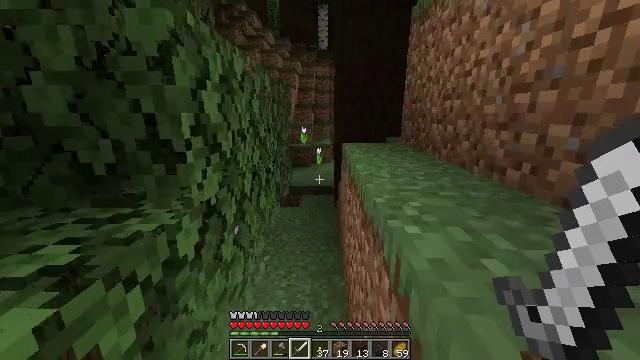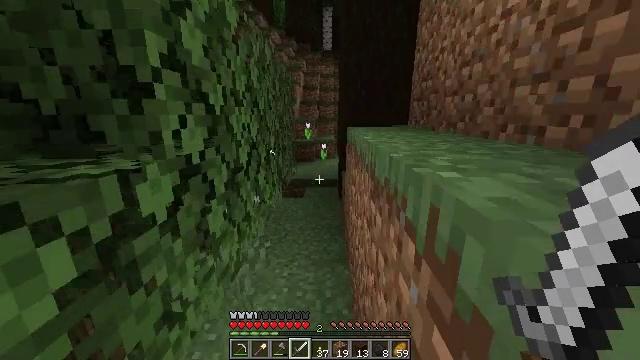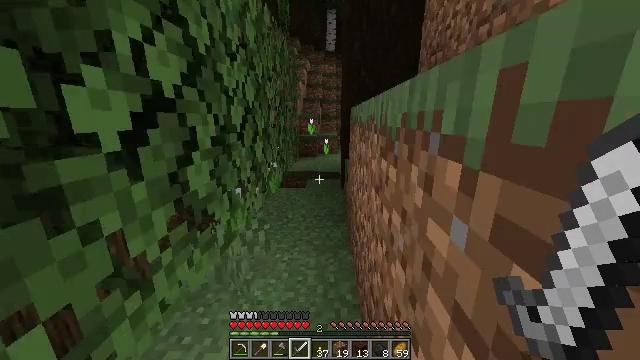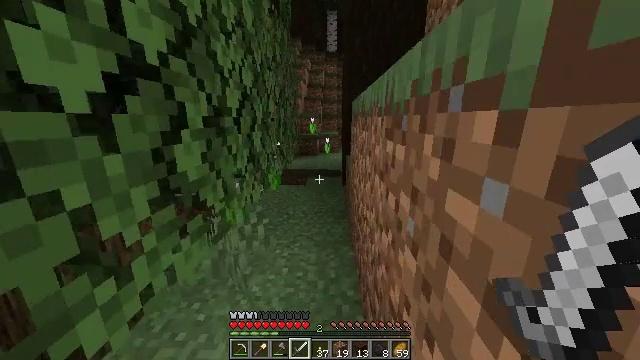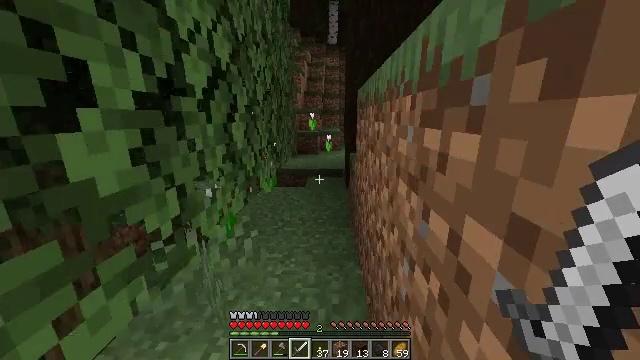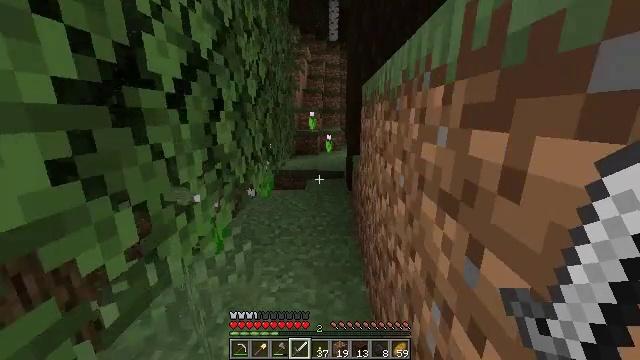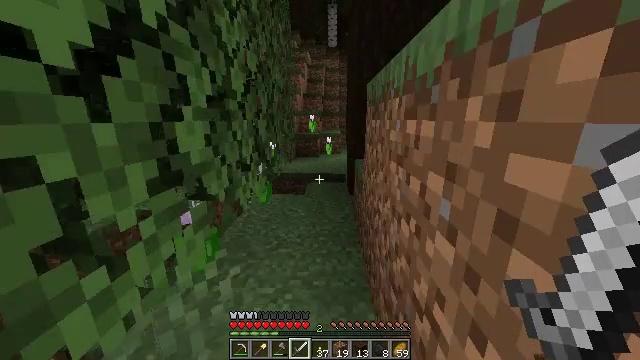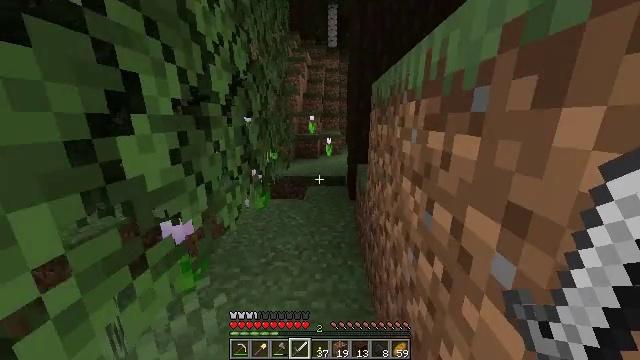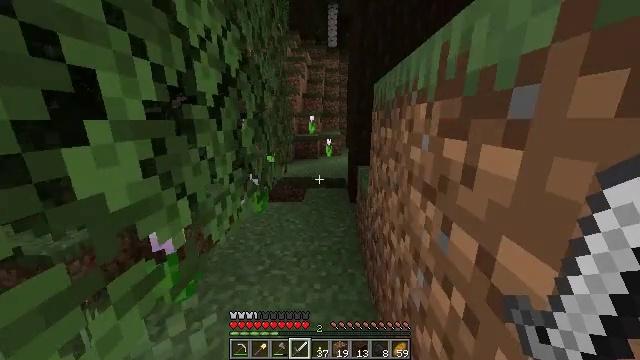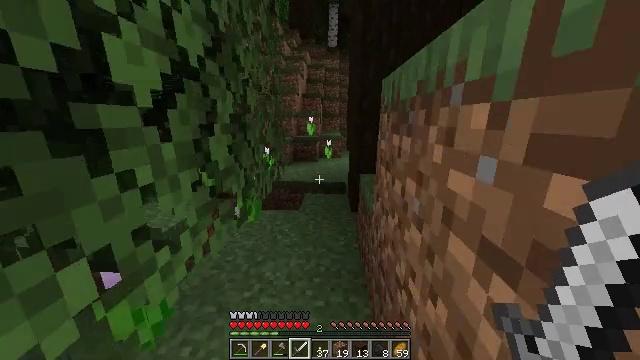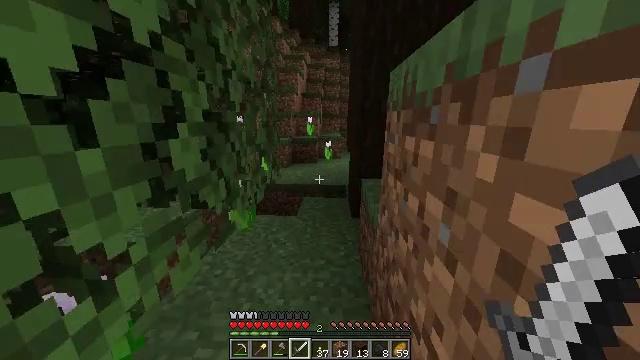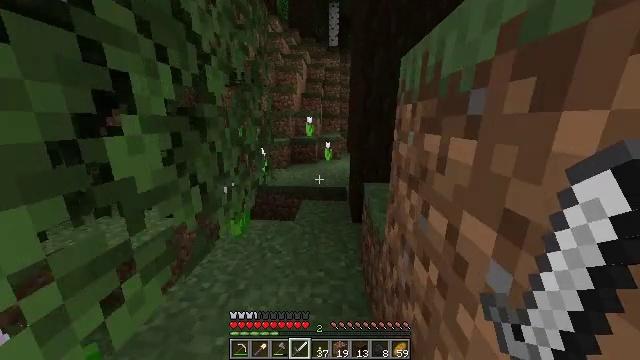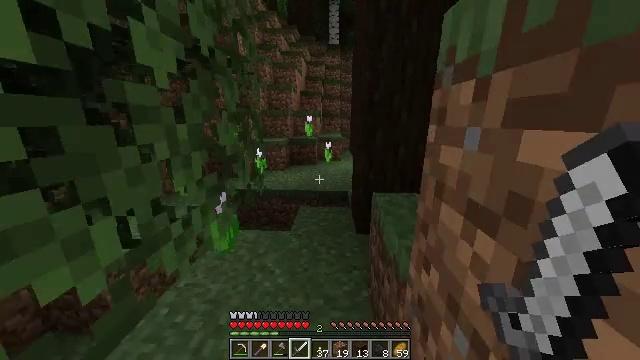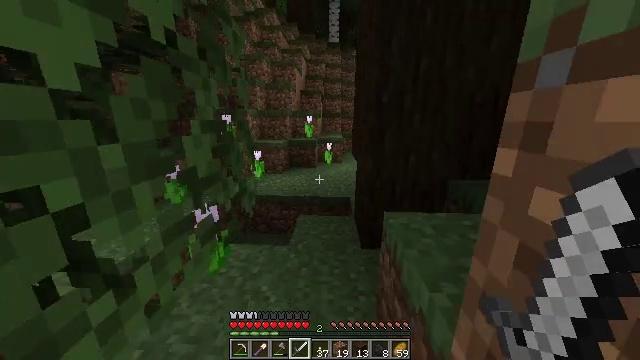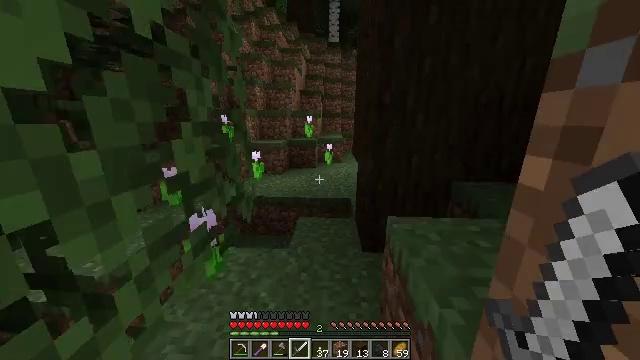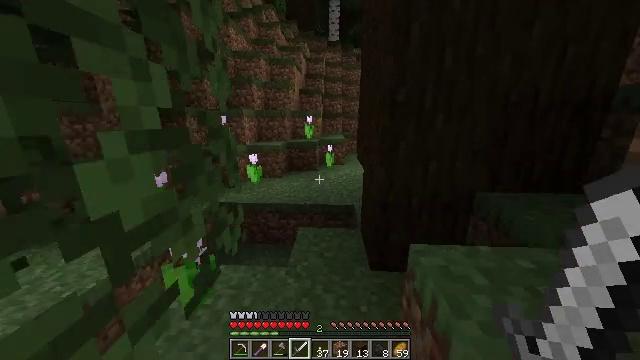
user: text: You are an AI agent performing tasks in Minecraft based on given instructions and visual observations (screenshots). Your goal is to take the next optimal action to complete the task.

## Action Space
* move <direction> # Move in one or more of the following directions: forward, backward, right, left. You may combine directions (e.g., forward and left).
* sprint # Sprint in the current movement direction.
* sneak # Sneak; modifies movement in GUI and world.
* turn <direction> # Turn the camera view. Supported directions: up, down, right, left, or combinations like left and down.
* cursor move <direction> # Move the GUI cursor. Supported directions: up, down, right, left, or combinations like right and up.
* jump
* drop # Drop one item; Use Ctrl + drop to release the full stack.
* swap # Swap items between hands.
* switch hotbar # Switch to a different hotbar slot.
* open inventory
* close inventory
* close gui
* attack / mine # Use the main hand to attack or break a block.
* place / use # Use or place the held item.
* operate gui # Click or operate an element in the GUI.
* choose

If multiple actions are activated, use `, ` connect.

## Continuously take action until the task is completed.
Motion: motion action
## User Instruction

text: Mine a hay block from the field.
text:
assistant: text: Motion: move forward, sprint, turn left
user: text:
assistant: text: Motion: move forward, sprint
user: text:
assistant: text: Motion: move forward, sprint
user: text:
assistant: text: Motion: move forward, sprint
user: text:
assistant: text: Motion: move forward, sprint
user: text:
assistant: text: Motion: move forward, sprint
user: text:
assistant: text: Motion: move forward, sprint
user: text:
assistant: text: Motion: move forward, sprint
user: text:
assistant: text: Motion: move forward, sprint
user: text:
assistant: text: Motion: move forward, sprint
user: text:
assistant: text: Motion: move forward, sprint
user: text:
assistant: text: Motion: move forward, sprint
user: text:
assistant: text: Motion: move forward, sprint
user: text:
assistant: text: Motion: move forward, sprint
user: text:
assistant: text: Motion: move forward, sprint
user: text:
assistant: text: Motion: move forward, sprint
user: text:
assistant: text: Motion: move forward, sprint
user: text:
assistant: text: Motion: move forward, sprint
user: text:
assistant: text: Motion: move forward, sprint
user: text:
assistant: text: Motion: move forward, sprint
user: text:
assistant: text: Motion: move forward, sprint
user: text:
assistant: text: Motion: move forward, sprint
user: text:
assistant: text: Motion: move forward, sprint
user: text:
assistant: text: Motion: move forward, sprint
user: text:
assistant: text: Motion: move forward, sprint, jump
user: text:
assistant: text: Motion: move forward, sprint, turn right, jump
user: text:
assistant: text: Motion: move forward, sprint, turn right and up, jump
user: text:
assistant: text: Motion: move forward, sprint, turn right and up, jump
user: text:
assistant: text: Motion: move forward, sprint, turn right, jump
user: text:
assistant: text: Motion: move forward, sprint, turn right, jump